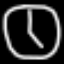
Label: clock